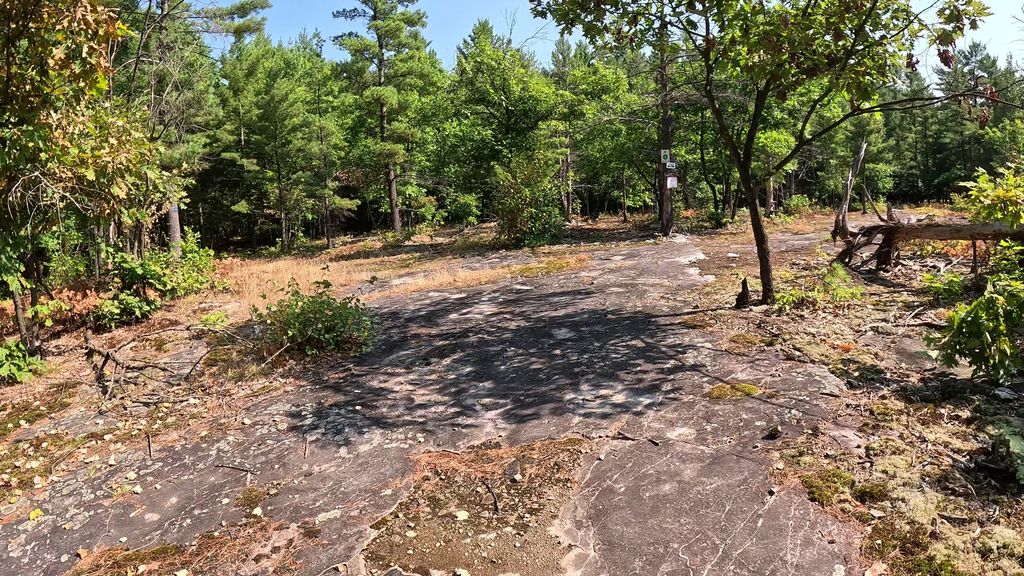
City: ottawa-gatineau